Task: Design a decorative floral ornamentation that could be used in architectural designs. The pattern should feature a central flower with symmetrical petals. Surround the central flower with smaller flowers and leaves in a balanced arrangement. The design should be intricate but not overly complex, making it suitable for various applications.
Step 664:
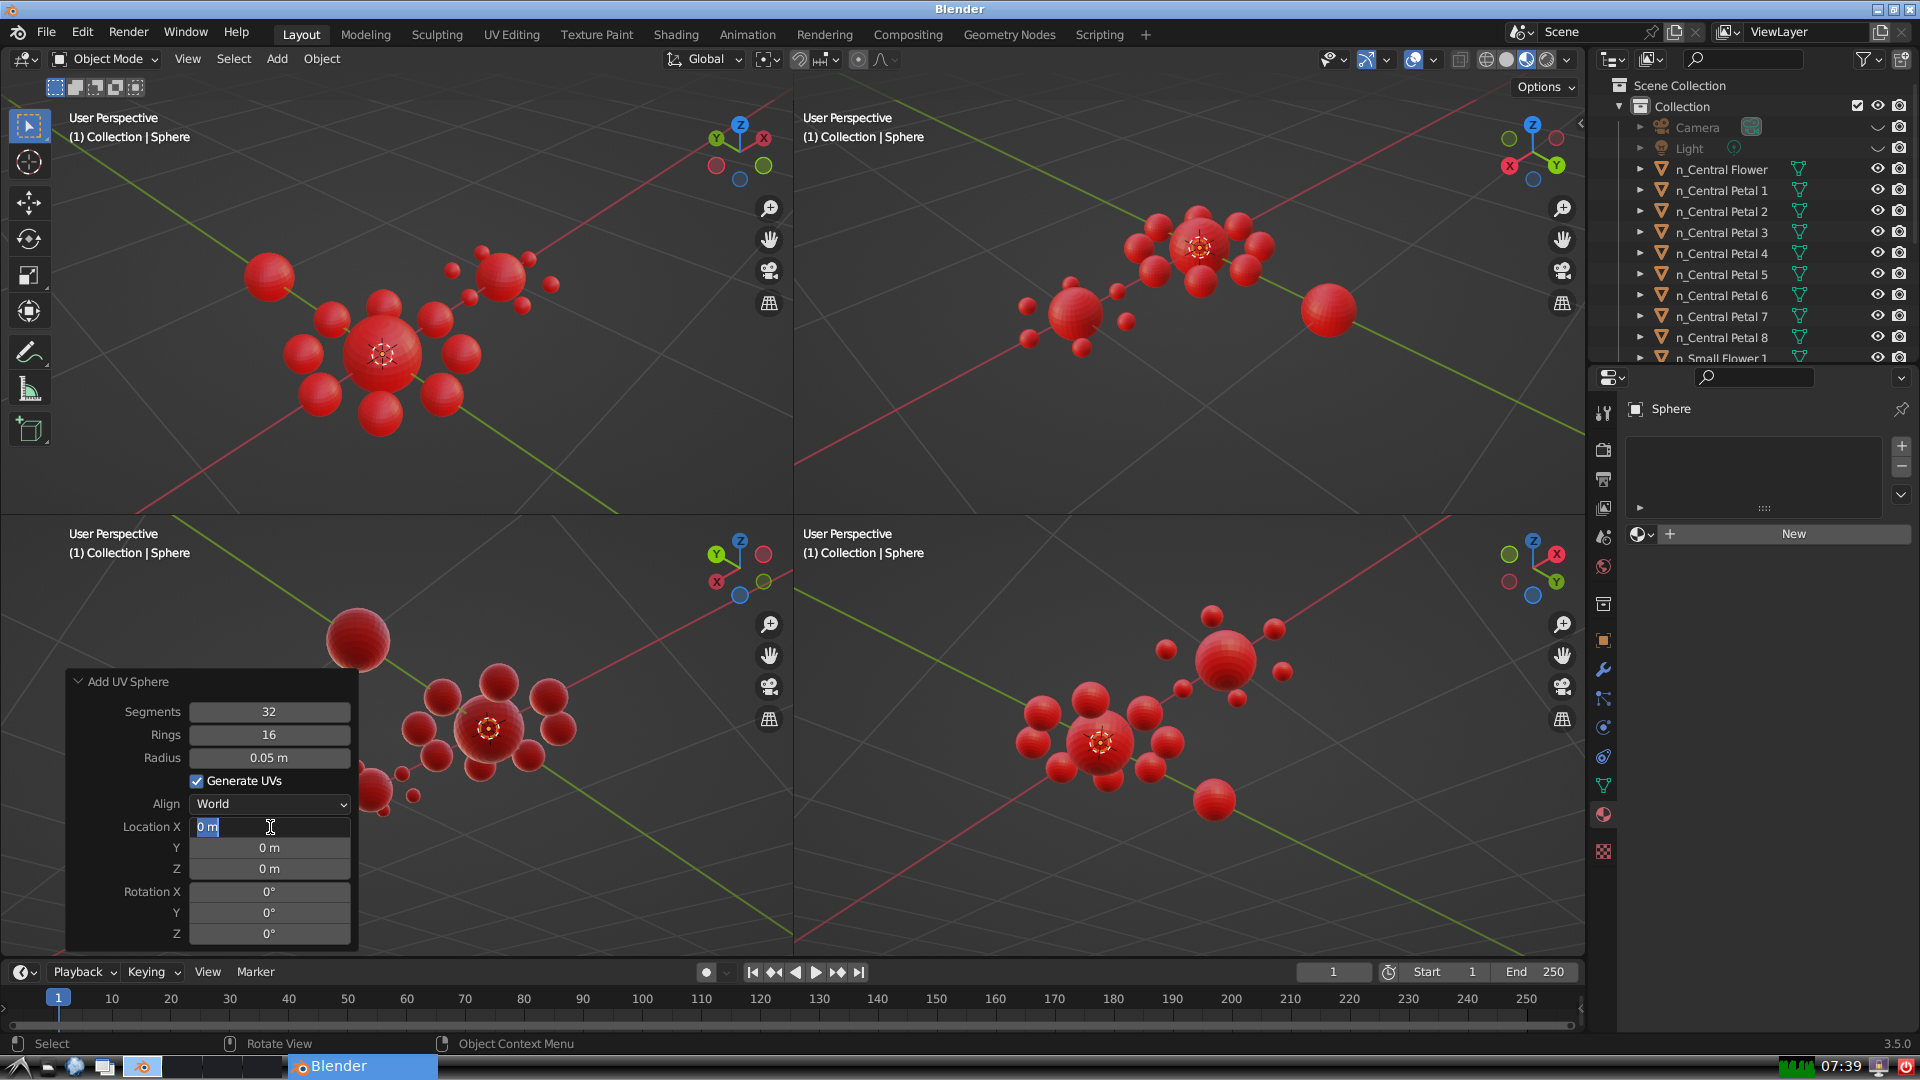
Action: input_text: 0.30000000000000004